Question: I am trying to enable migrations in my project but I always get this error :
> More than one context type was found in the assembly 'CarManagement'.
To enable migrations for 'CarManagement.Models.CarManagementContext', use Enable-Migrations-ContextTypeName CarManagement.Models.CarManagementContext.To enable migrations for 'CarManagement.Models.ApplicationDbContext', use
'''
Enable-Migrations -ContextTypeName CarManagement.Models.ApplicationDbContext
'''
and when I try to use only one context it also does not work and this error appears:
> Enable-Migrations: A positional parameter cannot be found that accepts argument 'CarManagement.Models.CarManagementContext.'.
At line:1 char:1- - '''
+ CategoryInfo : InvalidArgument: (:) [Enable-Migrations], ParameterBindingException
+ FullyQualifiedErrorId : PositionalParameterNotFound,Enable-Migrations
'''

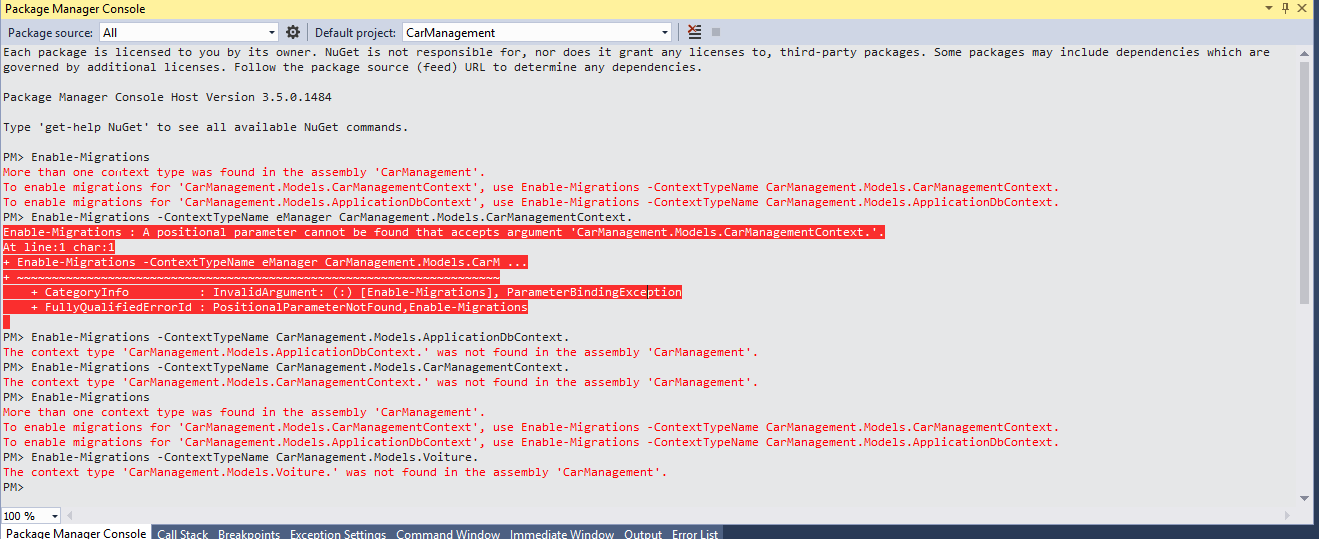
Answer: you're typing a dot at the end of command. Try just:
'Enable-Migrations -ContextTypeName CarManagement.Models.ApplicationDbContext'